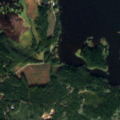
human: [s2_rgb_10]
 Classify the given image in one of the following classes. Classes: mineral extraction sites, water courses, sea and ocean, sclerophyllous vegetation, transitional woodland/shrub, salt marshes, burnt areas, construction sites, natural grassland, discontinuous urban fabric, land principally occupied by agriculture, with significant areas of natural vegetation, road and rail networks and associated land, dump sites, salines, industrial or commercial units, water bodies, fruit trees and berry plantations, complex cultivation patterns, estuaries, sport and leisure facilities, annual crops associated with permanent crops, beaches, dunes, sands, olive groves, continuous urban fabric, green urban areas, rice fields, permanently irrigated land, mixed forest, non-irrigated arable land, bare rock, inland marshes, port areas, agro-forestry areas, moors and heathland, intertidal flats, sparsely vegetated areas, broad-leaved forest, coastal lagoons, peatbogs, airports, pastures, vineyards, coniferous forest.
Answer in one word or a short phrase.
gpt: coniferous forest, mixed forest, sea and ocean